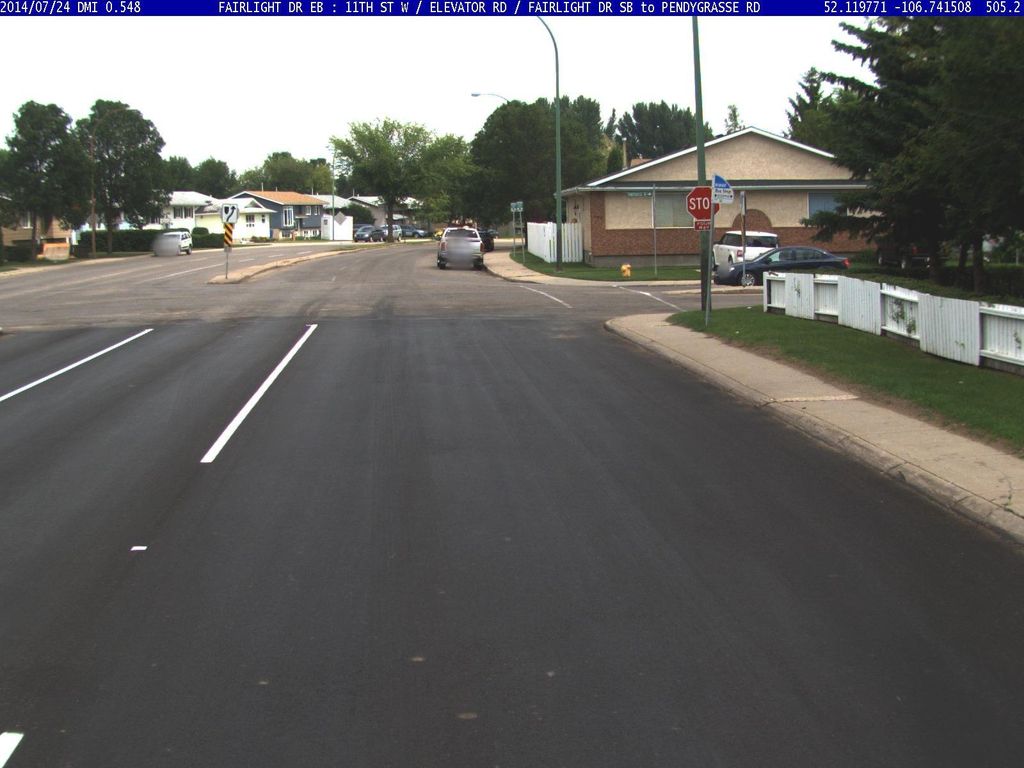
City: saskatoon